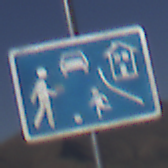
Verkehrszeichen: BeginnVerkehrsberuhigterBereich
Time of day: MorningAfternoon
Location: Outdoor (Nature)
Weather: Clear
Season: NotSpecified
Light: Natural